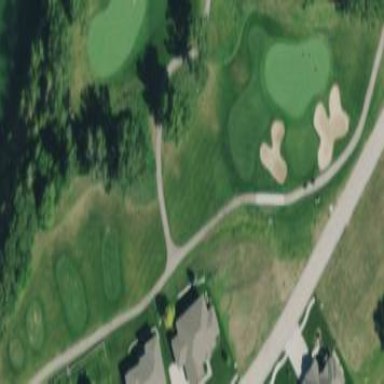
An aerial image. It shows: Rough area in golf course.